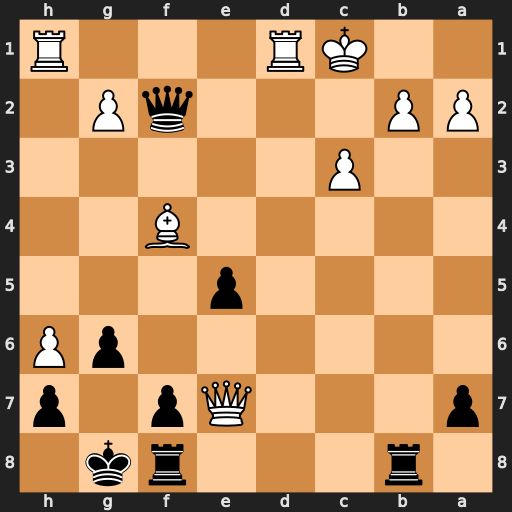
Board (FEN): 1r3rk1/p3Qp1p/6pP/4p3/5B2/2P5/PP3qP1/2KR3R
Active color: b
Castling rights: -
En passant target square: -
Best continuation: Qxb2#